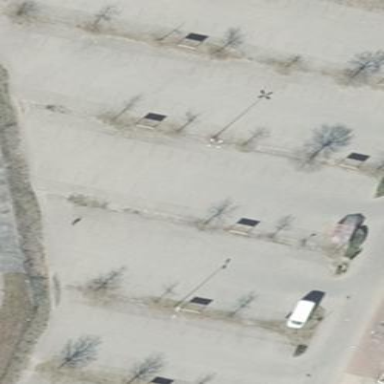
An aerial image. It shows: Parking area with surface.